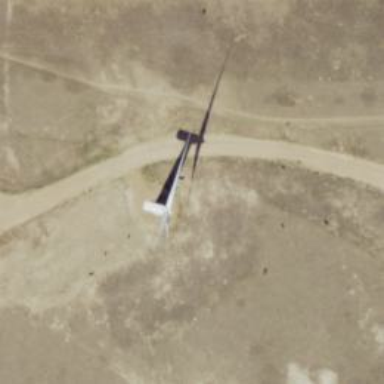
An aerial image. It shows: Wind turbine generator that utilizes wind as its source for generating electricity. It is of the horizontal axis type.